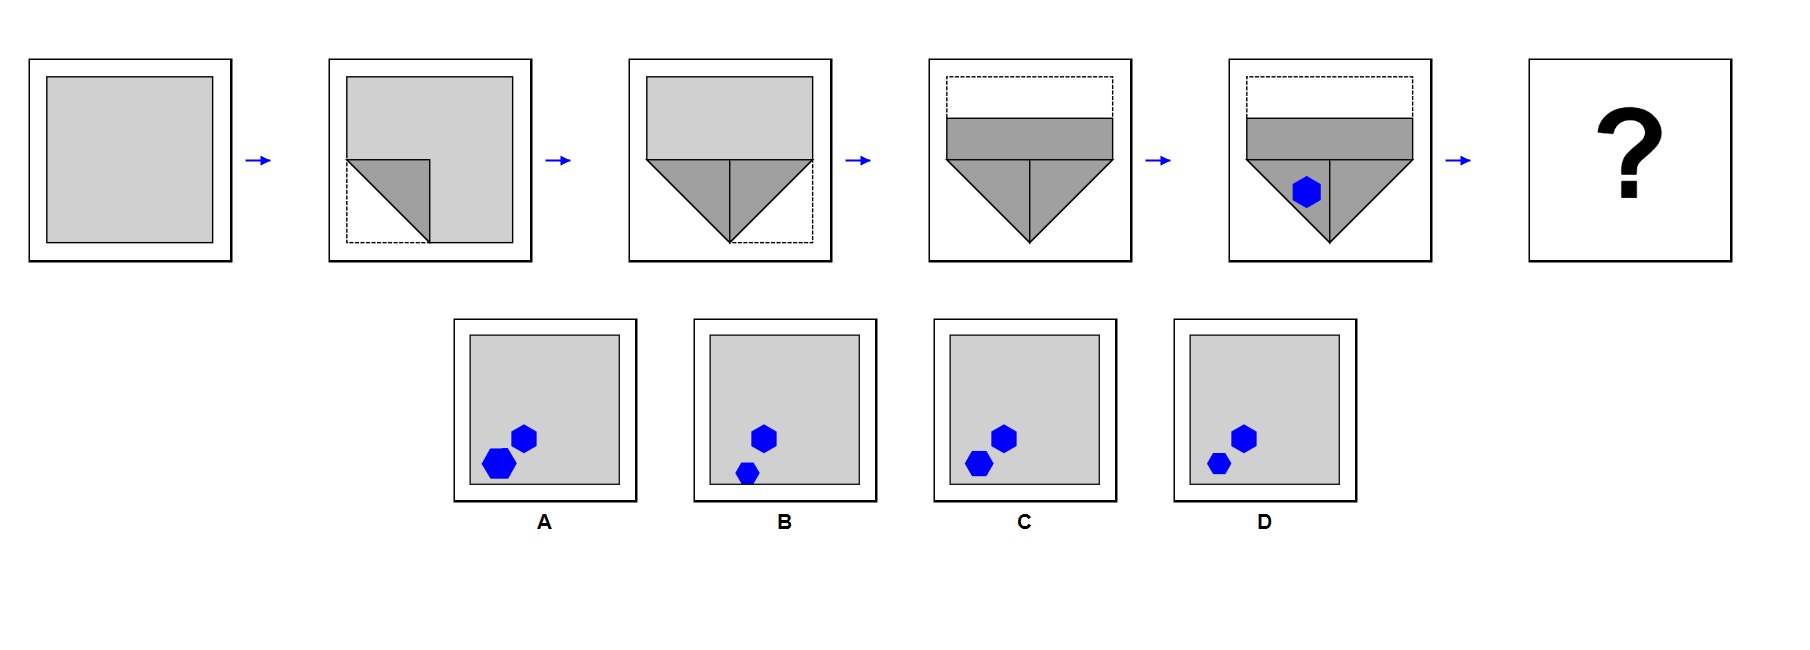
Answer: C